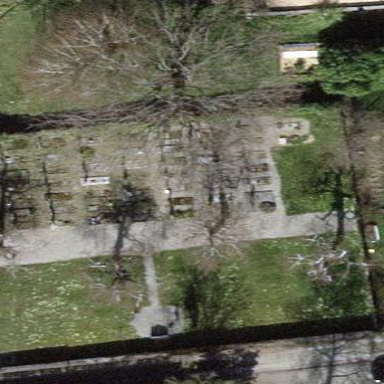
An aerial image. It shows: Cemetery.